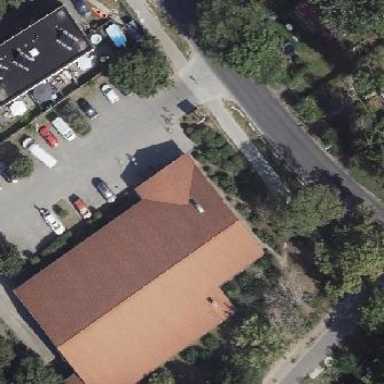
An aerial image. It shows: Retail building with hipped roof. It is supermarket.